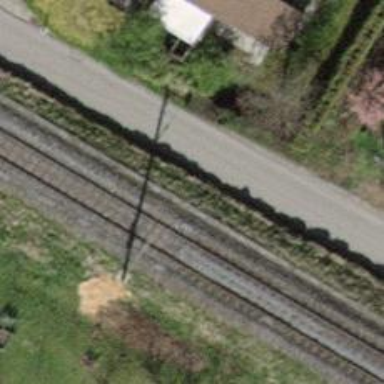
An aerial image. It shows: Solitary milestone along the railway.